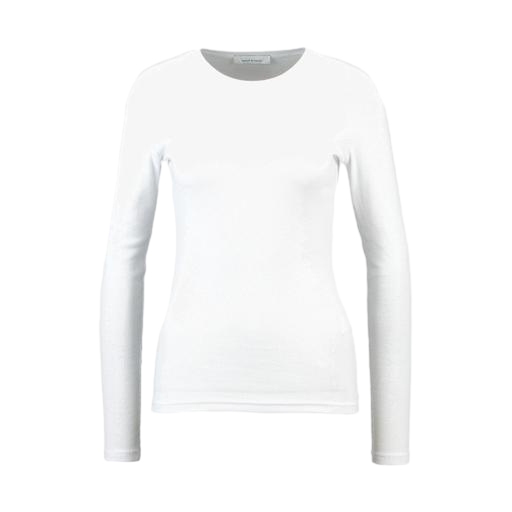
white women's heattech extra warm scoop neck tee, white long sleeved t-shirt, white women's classic long-sleeve t-shirt, white background